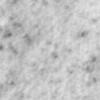
Label: no_change